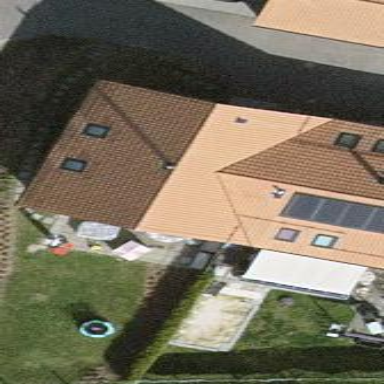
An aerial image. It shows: Simple house.